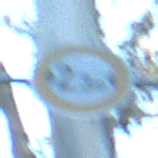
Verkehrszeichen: TatsaechlicheBreite2Komma3
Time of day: MorningAfternoon
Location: Outdoor (Nature)
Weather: Clear
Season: NotSpecified
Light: Natural